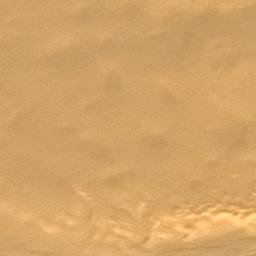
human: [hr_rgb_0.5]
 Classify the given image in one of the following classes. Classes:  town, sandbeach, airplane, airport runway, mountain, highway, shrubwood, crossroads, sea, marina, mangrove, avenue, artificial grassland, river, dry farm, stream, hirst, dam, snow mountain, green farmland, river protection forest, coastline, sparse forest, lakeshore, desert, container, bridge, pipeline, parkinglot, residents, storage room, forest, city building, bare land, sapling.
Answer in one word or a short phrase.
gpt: desert